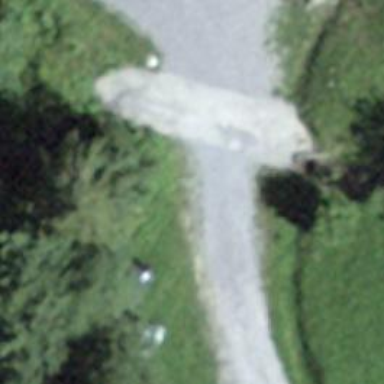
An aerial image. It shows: Culvert tunnel.